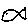
Label: fish